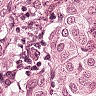
Metastatic tissue present: yes